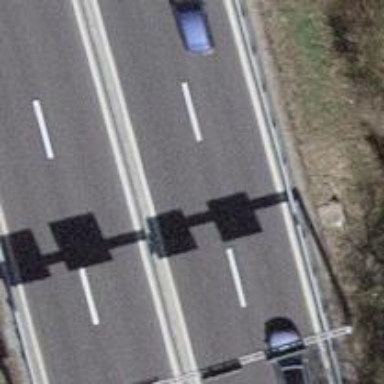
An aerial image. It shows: Asphalt motorway link.